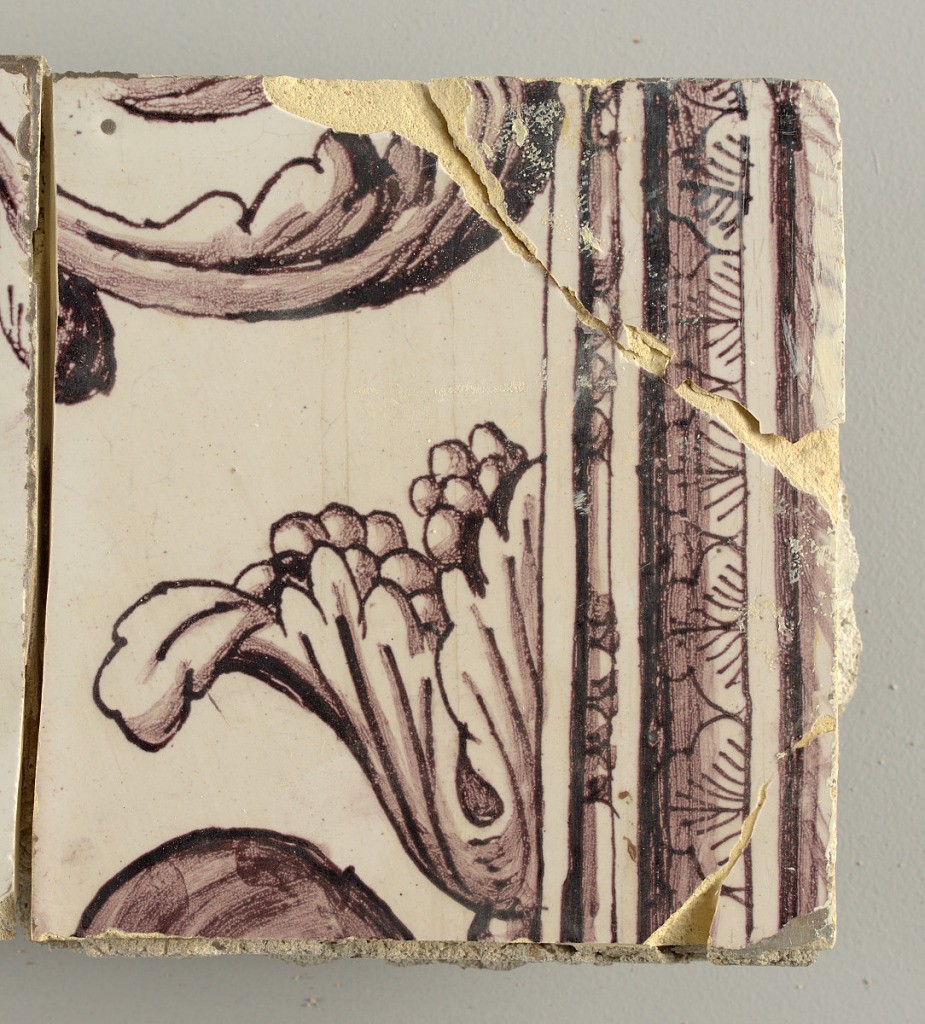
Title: Wall facing
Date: ca. 1725
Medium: Tin-glazed earthenware, underglaze
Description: Horizontal rectangle.  Thirty-seven tiles wide and twenty-one high with opening for door or window nineteen and one-half tiles high and twelve wide.  To left and right of opening, centered canopy above. Left, woman representing Hope, right, a sculputure urn.  Centered above opening, a mascaron.  Arabesque design of foliage.